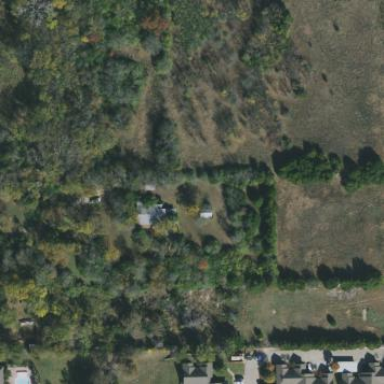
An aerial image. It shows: Grassy plot in zoning area.